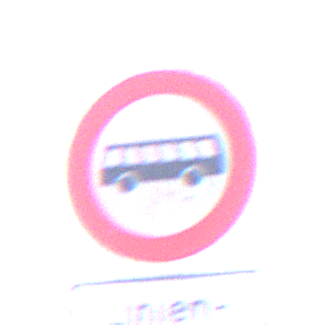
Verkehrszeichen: VerbotKraftomnibusse
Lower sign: BesondereFahrzeugeUndTransportgueter2
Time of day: MorningAfternoon
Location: Outdoor (Nature)
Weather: Clear
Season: NotSpecified
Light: Natural